Aerial crown-view tile of a tropical tree (Barro Colorado Island, Panama), acquired 20250217:
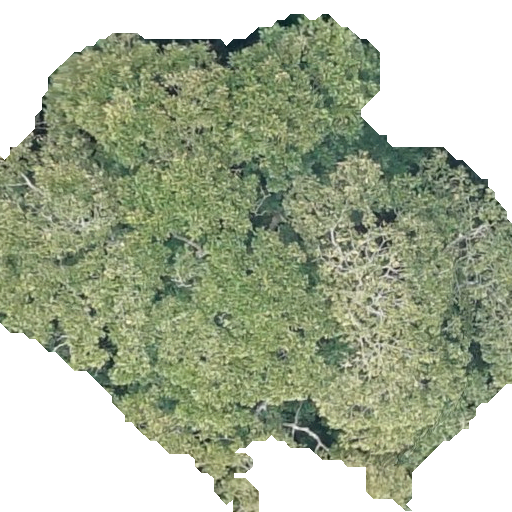
Species: Dipteryx oleifera
GBIF accepted scientific name: Dipteryx oleifera
Crown area: 277.06 m²